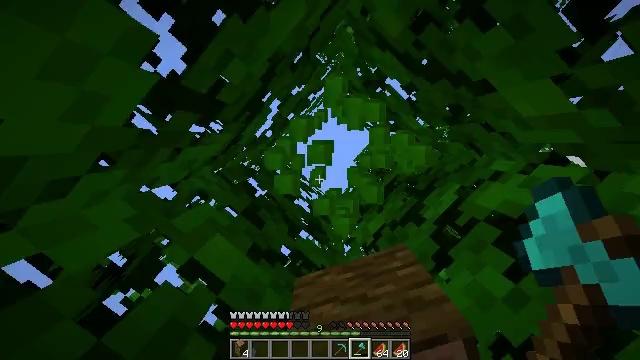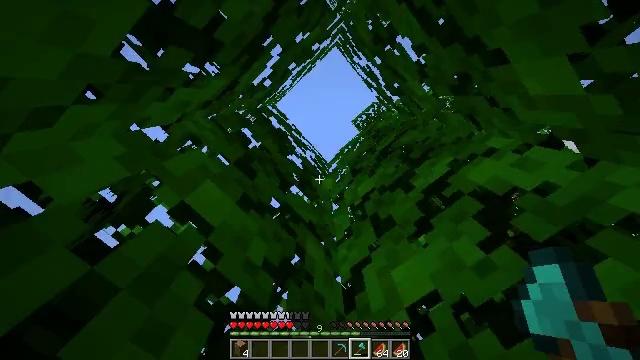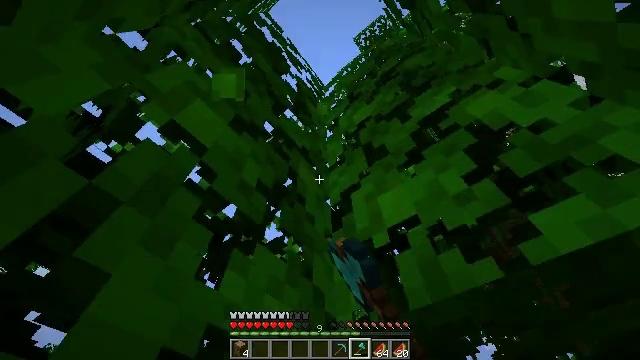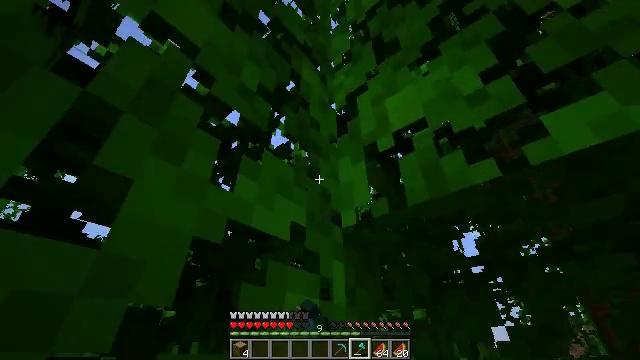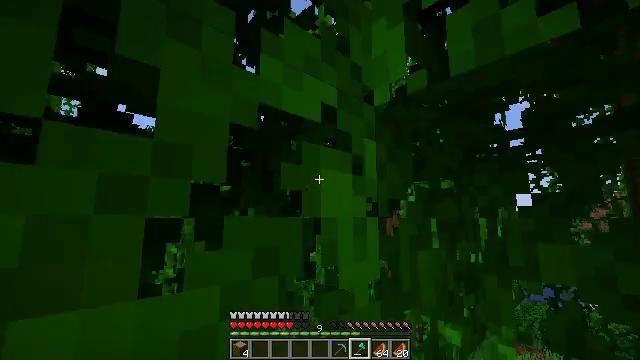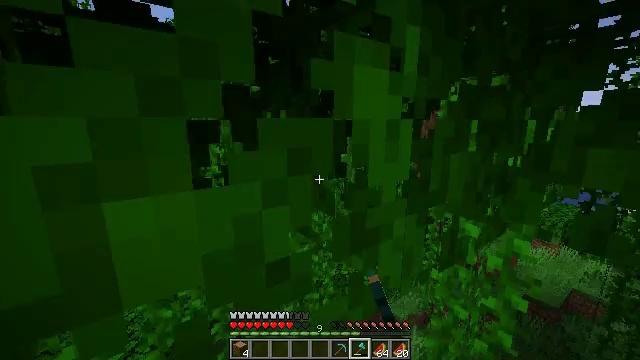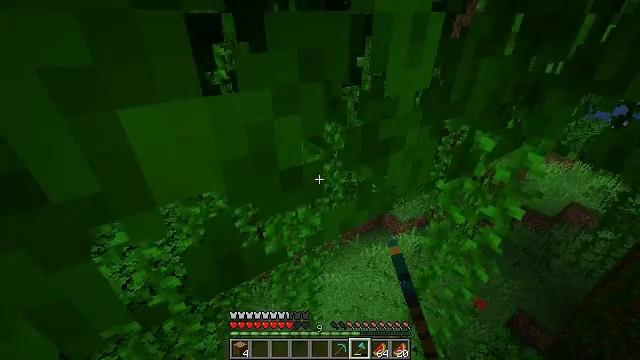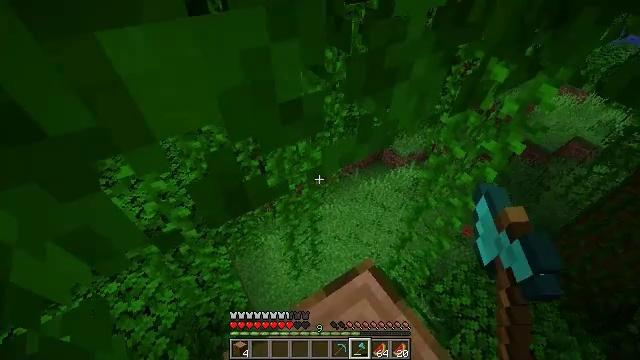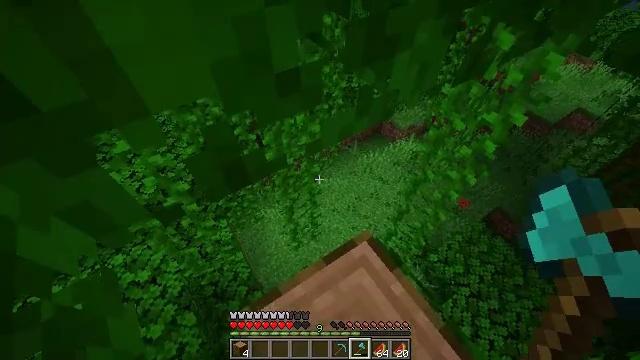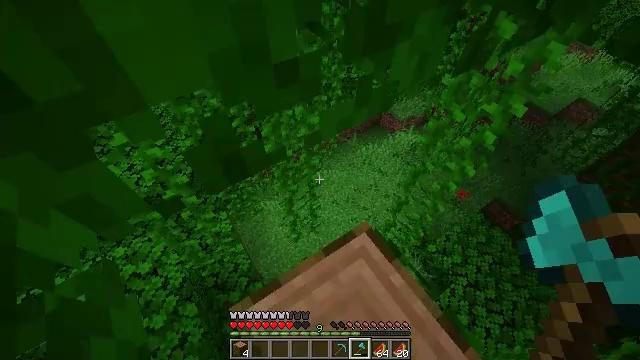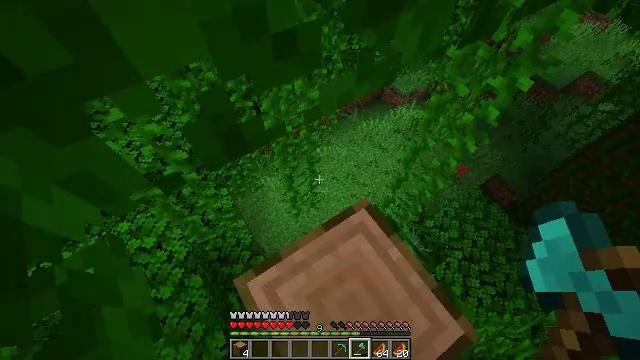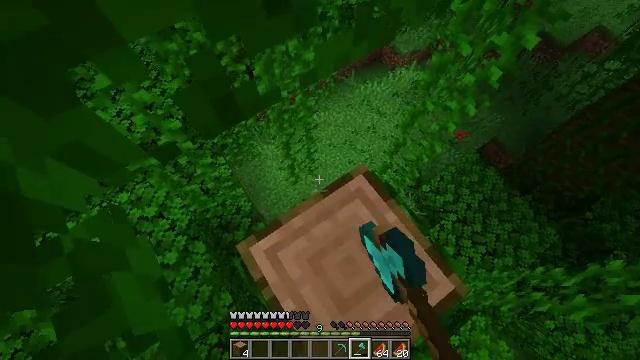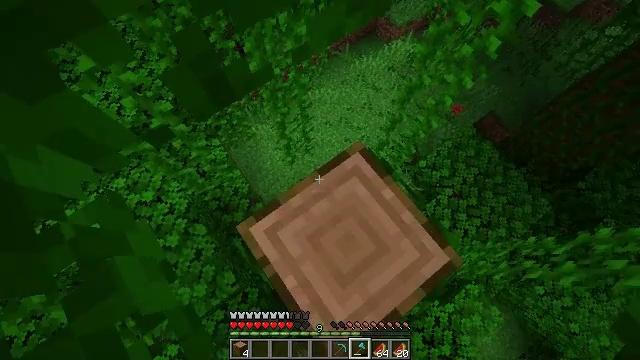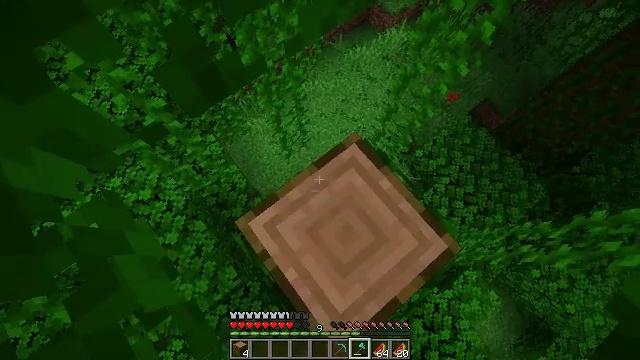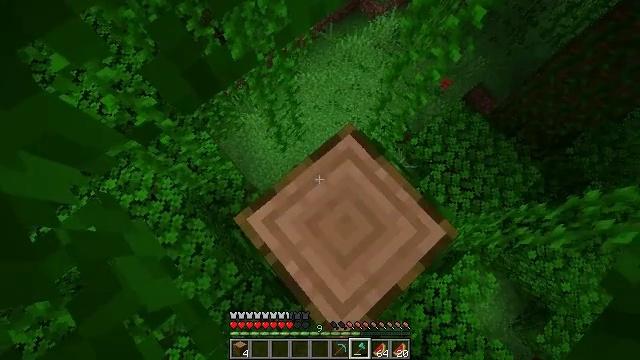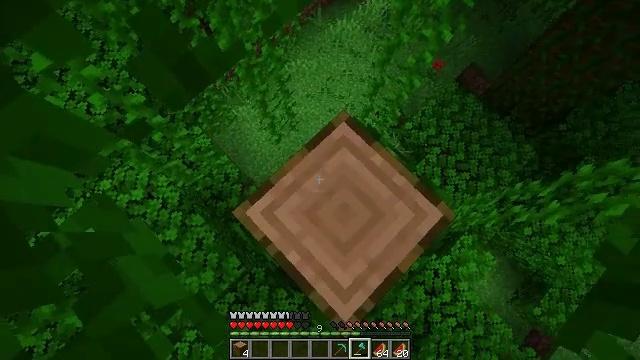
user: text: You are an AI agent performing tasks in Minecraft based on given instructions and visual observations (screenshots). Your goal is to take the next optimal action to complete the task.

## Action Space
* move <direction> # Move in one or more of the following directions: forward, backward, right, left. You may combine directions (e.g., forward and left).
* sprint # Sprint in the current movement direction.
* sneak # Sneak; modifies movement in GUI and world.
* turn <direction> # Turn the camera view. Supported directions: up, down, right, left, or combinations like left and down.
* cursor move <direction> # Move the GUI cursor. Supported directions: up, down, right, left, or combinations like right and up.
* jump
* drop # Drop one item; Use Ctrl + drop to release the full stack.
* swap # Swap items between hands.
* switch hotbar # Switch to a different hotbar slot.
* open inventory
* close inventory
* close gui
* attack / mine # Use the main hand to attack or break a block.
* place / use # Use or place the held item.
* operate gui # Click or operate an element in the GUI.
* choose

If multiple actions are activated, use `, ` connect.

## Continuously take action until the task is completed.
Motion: motion action
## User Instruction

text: Mine the jungle log in the rainforest biome.
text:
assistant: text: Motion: turn right and down, attack / mine
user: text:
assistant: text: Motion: turn right and down, attack / mine
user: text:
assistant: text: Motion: turn left and down
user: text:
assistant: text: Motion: turn left and down
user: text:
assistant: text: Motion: turn left and down
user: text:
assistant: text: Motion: turn left and down
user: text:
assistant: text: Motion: turn down
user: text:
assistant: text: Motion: turn down
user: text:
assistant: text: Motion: turn down
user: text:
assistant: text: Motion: turn down, attack / mine
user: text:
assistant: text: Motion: turn right and down, attack / mine
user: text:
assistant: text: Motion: turn right and down, attack / mine
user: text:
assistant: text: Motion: turn right and down, attack / mine
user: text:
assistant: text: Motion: turn right and down, attack / mine
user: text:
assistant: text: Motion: turn right and down, attack / mine
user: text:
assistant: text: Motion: turn right and down, attack / mine
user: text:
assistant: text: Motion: turn right and down, attack / mine
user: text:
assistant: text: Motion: turn right, attack / mine
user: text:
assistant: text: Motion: turn right, attack / mine
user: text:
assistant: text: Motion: turn right, attack / mine
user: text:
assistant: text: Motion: turn right, attack / mine
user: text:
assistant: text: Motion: turn right and up, attack / mine
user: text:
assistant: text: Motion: attack / mine
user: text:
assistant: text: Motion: attack / mine
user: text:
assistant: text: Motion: attack / mine
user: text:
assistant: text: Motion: attack / mine
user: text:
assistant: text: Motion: attack / mine
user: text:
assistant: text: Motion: attack / mine
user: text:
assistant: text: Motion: attack / mine
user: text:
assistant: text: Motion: attack / mine